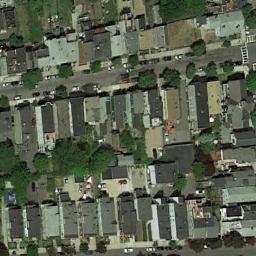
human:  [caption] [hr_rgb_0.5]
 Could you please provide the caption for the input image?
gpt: A dense residential area has lots of trees and houses arranged neatly while a road goes through the residential area .

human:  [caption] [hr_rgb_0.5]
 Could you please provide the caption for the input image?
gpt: The houses in the residential area are next to each other .

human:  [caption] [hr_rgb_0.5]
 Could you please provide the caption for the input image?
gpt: The dense residential is next to the road with some cars .

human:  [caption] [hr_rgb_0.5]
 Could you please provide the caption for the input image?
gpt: In densely populated areas there are many roads and neatly arranged houses and trees as well as large lawns and many vehicles .

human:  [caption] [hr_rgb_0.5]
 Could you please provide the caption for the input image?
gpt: There are many black and gray buildings on dense residential area .